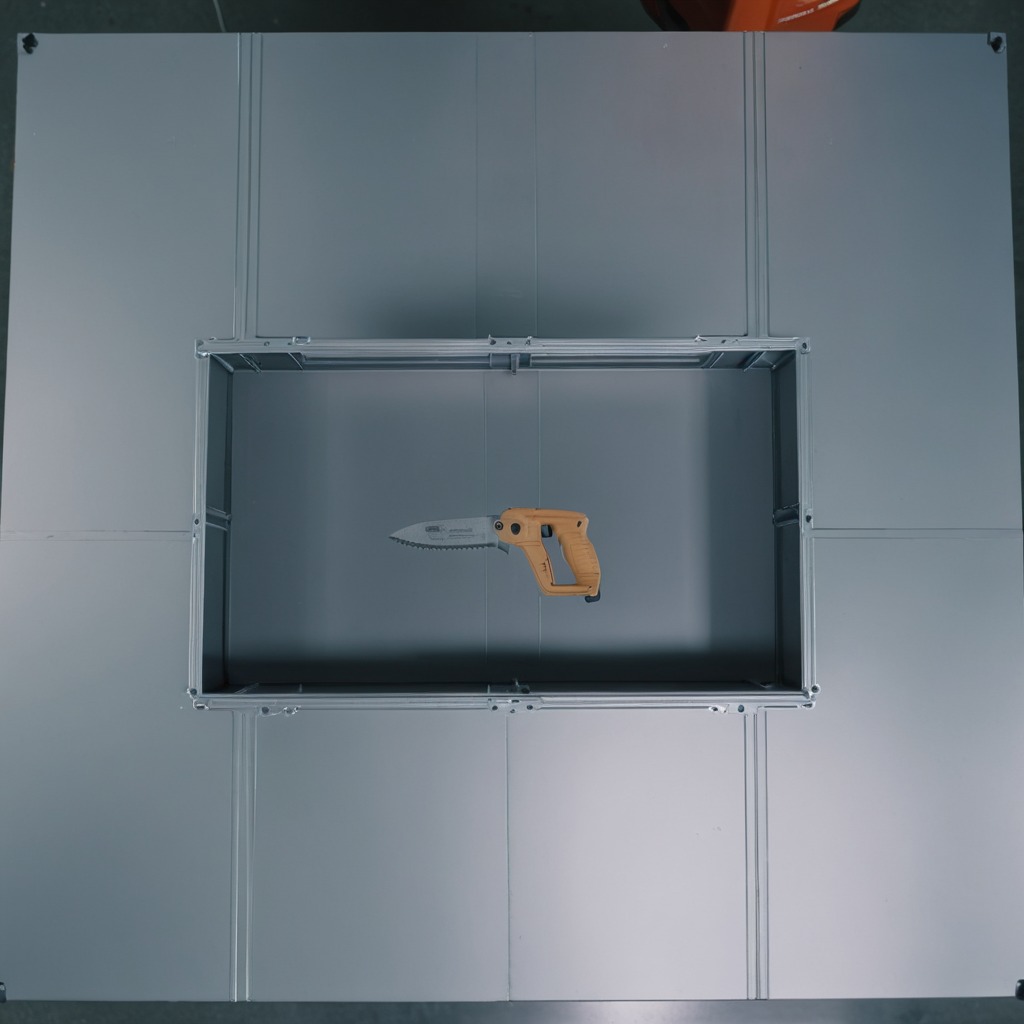
A metal saw is lying on a toolbox surface in an airplane hangar workshop 8K.